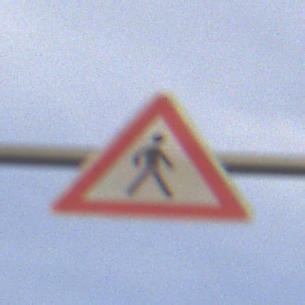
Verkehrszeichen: FussgaengerLinks
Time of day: SunriseSunset
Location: Outdoor (Urban)
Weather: PartlyCloudy
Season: NotSpecified
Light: Natural